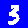
Digit: 3